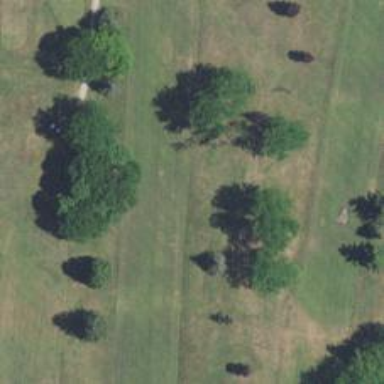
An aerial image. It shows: Golf fairway surrounded by grass.